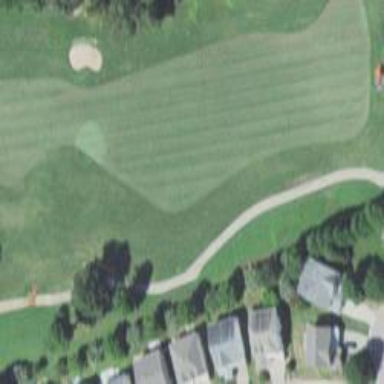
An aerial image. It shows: Path used for both walking and golf.